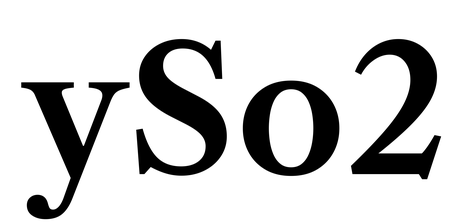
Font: LibreCaslonText_SemiBold